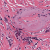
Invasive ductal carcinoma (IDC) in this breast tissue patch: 1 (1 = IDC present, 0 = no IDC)